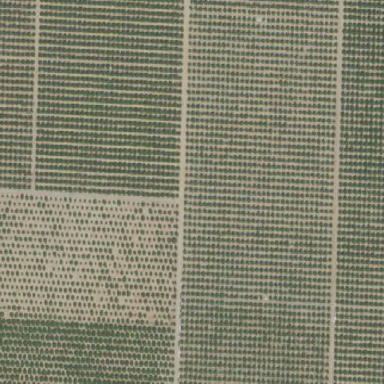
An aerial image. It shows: Orange orchard with rows of vibrant orange trees.